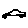
Label: car